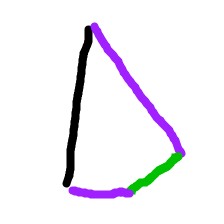
Shape: kite